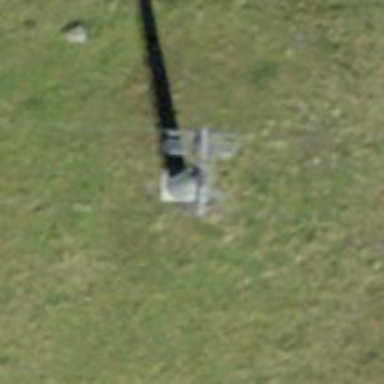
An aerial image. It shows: Pylon used for aerialway.